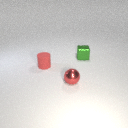
small red metal sphere in front of small green metal cube